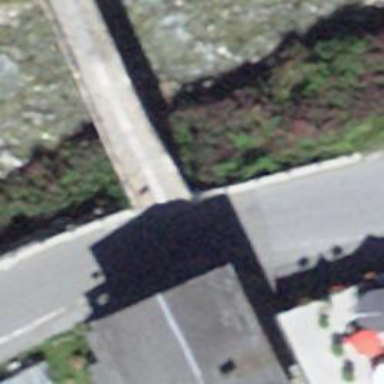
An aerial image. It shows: Footway bridge.